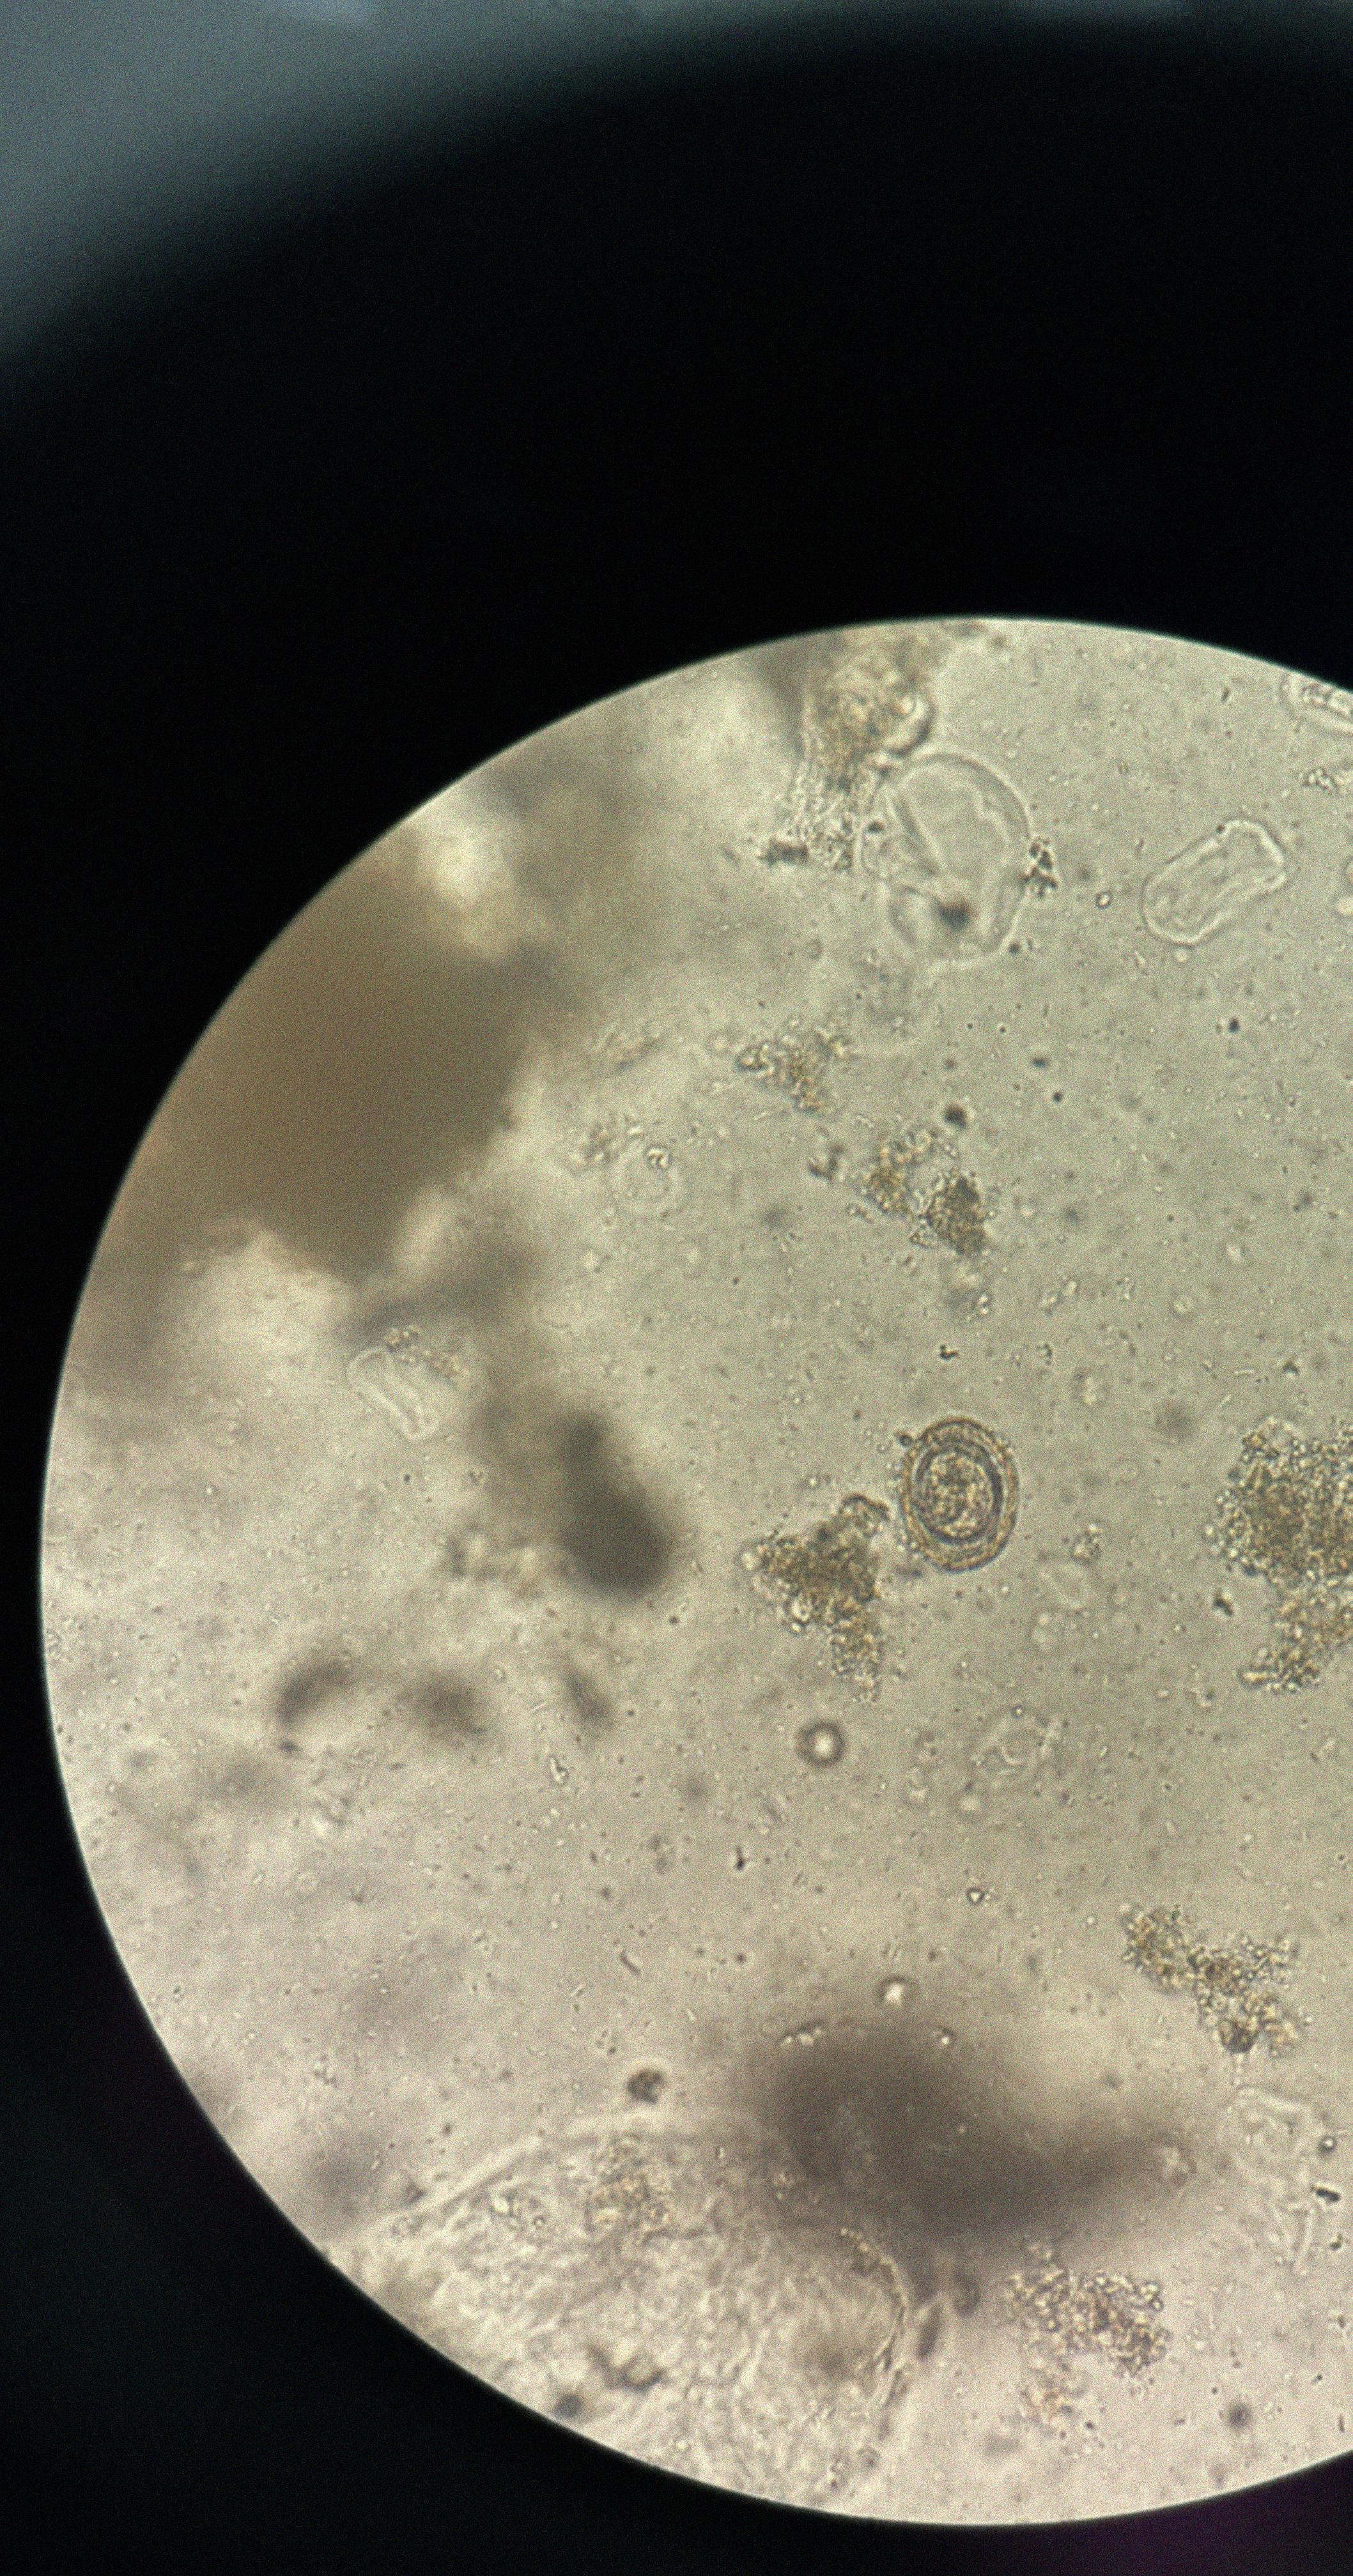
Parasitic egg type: Hymenolepis nana